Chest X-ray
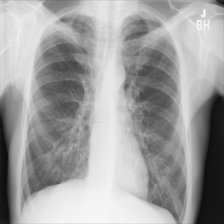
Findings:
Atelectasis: negative
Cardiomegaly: negative
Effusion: negative
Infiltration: positive
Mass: negative
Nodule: negative
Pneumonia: negative
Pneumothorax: negative
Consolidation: negative
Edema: negative
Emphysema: negative
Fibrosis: negative
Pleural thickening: negative
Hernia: negative